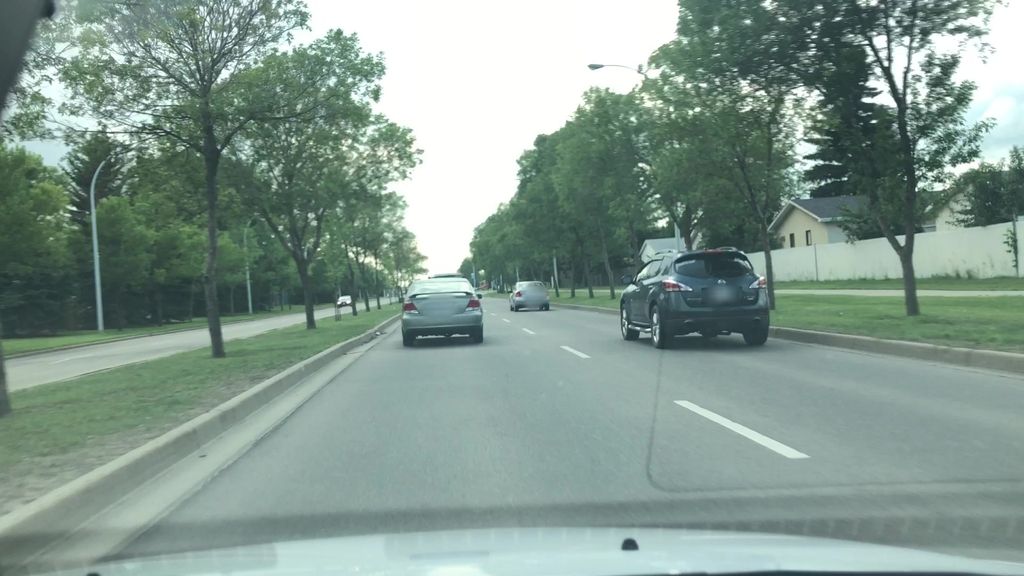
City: edmonton